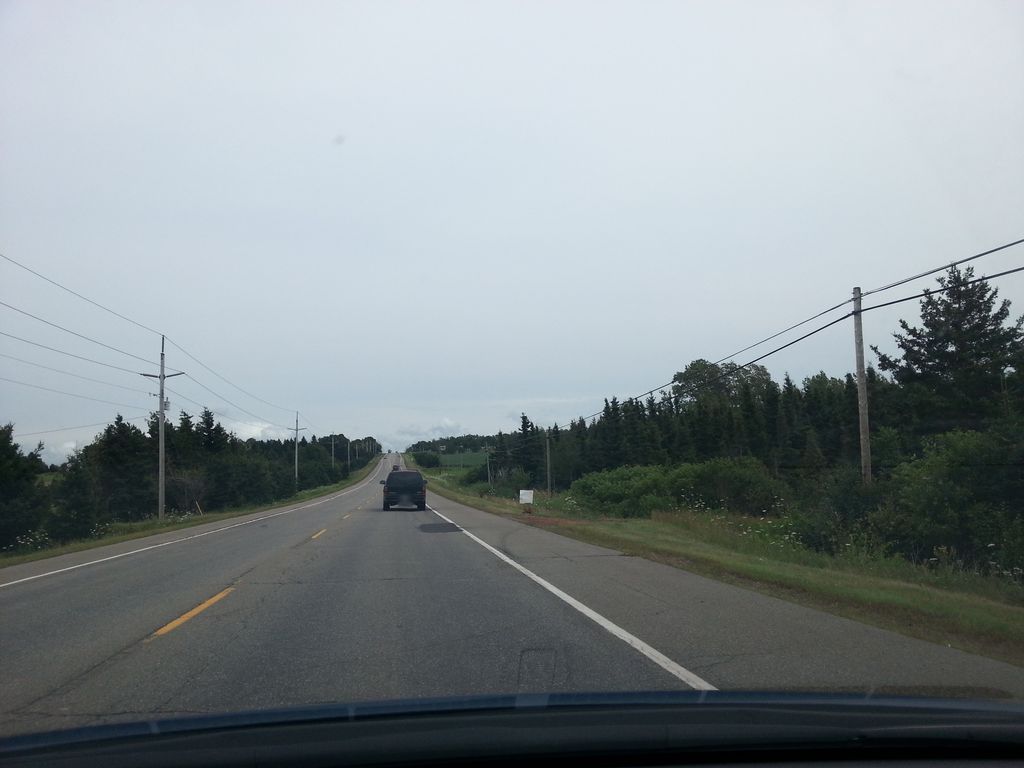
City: charlottetown